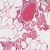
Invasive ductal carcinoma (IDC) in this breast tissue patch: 0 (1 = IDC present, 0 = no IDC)